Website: apple
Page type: billing-address
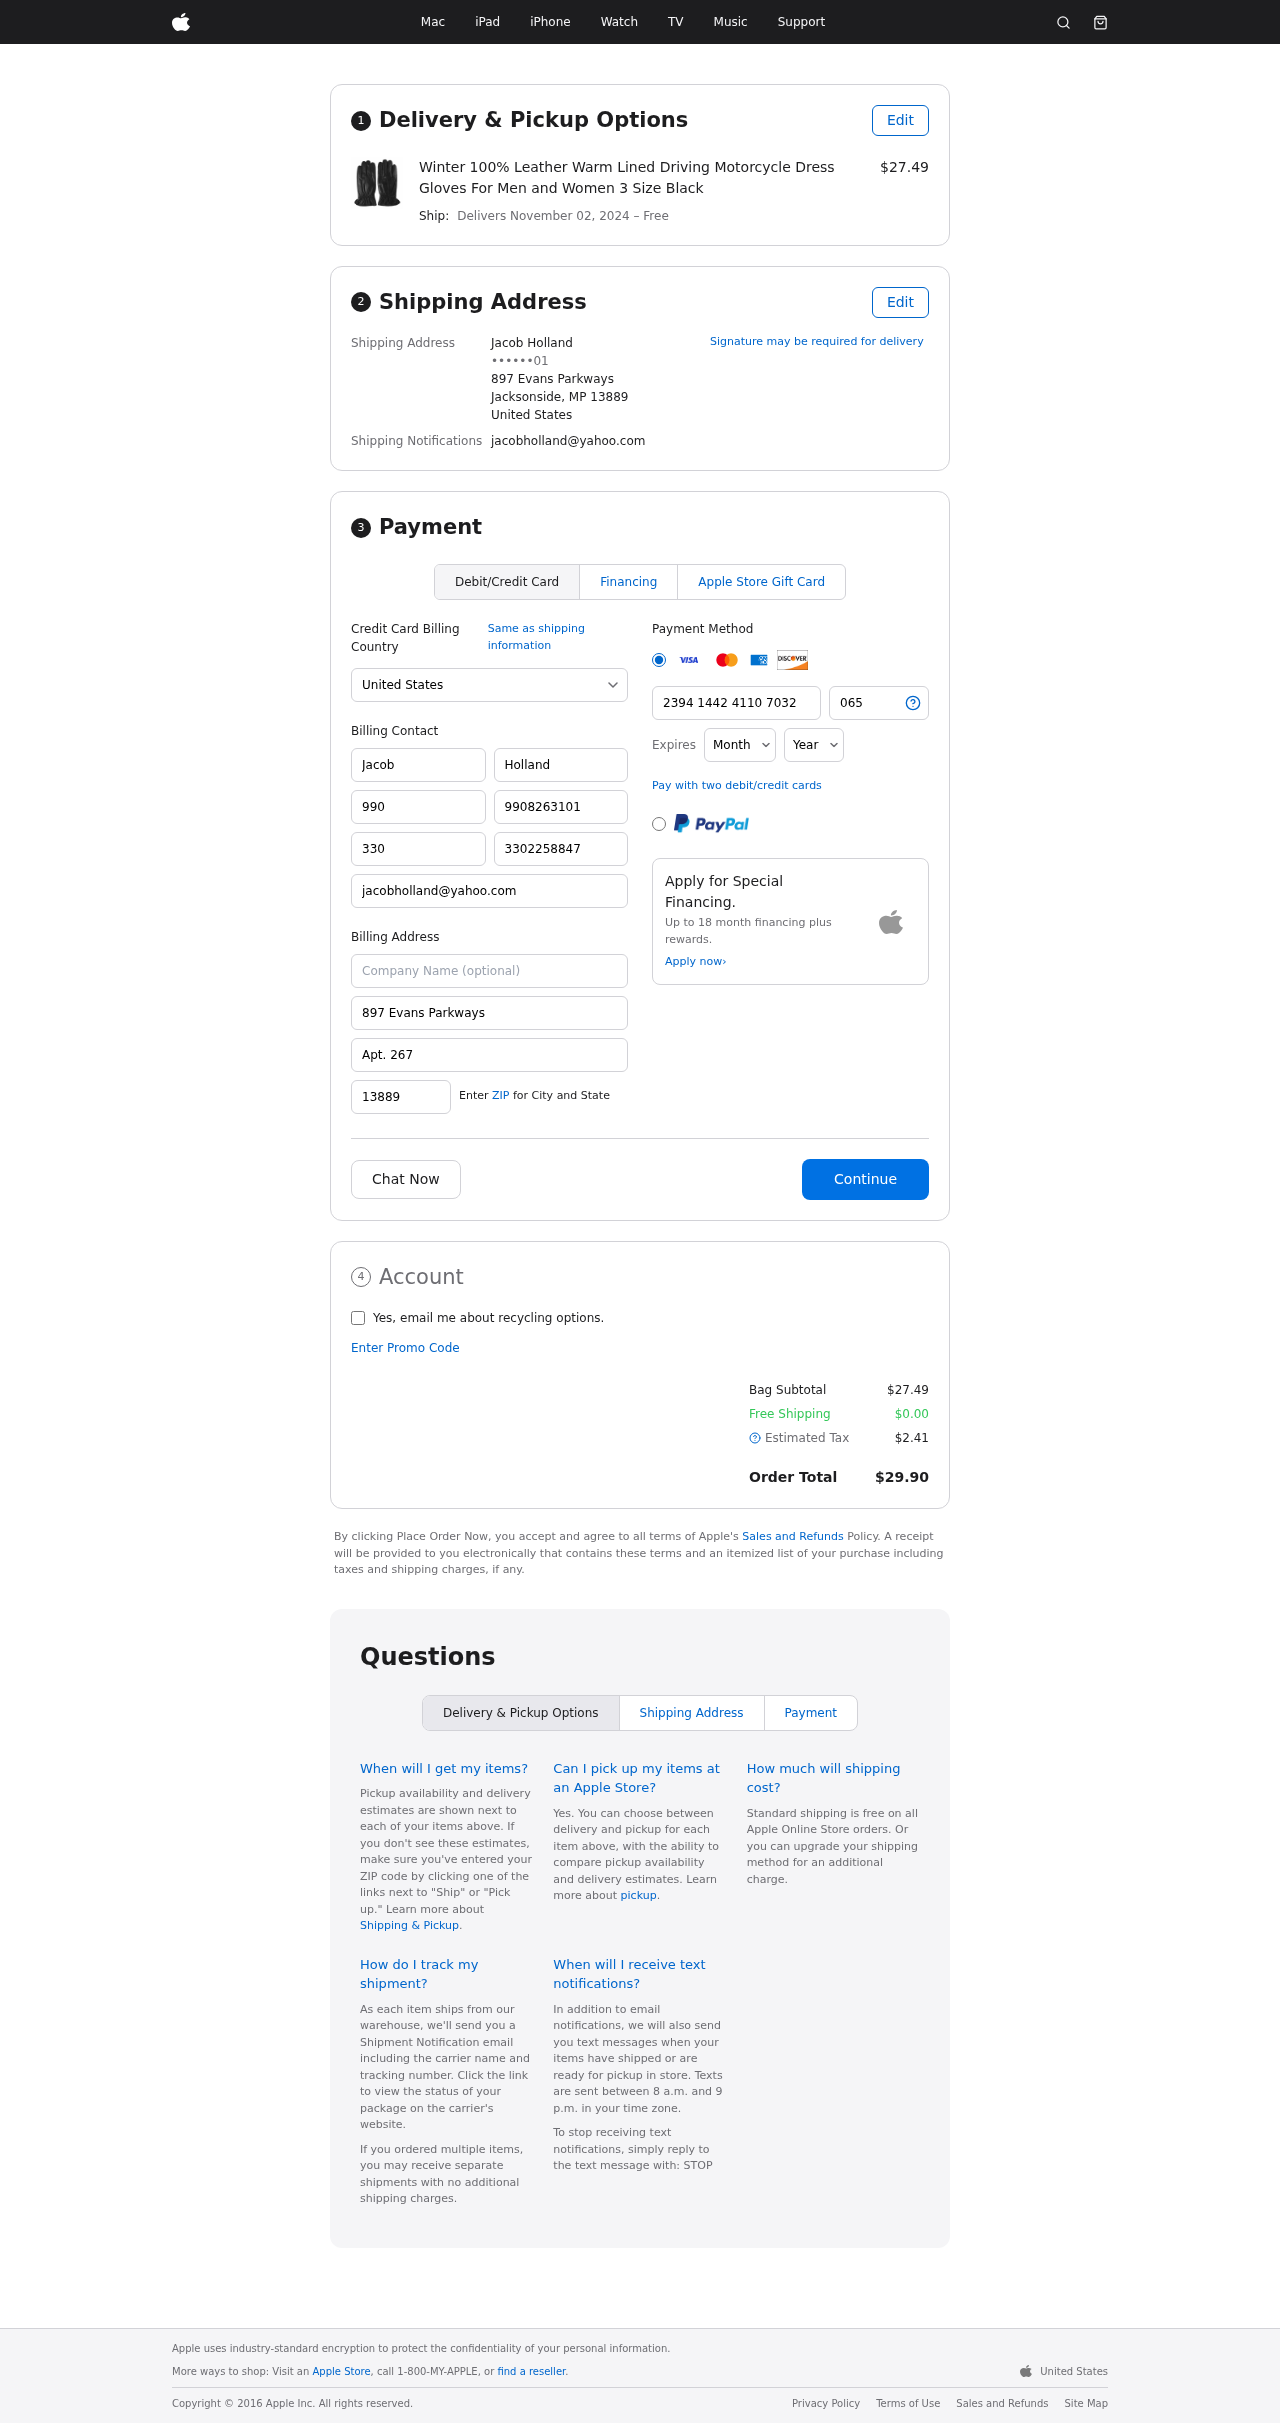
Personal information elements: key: PII_CARD_CVV
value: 065
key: PII_CARD_EXPIRY_MONTH
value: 12
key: PII_CARD_EXPIRY_YEAR
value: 27
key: PII_CARD_NUMBER
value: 2394 1442 4110 7032
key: PII_CITY_STATE_ZIP
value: Jacksonside, MP 13889
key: PII_COUNTRY
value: United States
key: PII_EMAIL
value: jacobholland@yahoo.com
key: PII_FULLNAME
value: Jacob Holland
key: PII_STREET
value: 897 Evans Parkways
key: PII_PHONE_MASKED
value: ••••••01
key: PII_BILLING_FIRSTNAME
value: Jacob
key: PII_BILLING_LASTNAME
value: Holland
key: PII_BILLING_PHONE_AREA
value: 990
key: PII_BILLING_PHONE
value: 9908263101
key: PII_BILLING_PHONE_ALT_AREA
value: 330
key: PII_BILLING_PHONE_ALT
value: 3302258847
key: PII_BILLING_EMAIL
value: jacobholland@yahoo.com
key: PII_BILLING_STREET
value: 897 Evans Parkways
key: PII_BILLING_STREET2
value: Apt. 267
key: PII_BILLING_POSTCODE
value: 13889
Product elements: key: PRODUCT1_NAME
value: Winter 100% Leather Warm Lined Driving Motorcycle Dress Gloves For Men and Women 3 Size Black
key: PRODUCT1_PRICE
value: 27.49
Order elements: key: ORDER_DELIVERY_DATE
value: November 02, 2024
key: ORDER_SUBTOTAL
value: $27.49
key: ORDER_SHIPPING_COST
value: $0.00
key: ORDER_TAX
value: $2.41
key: ORDER_TOTAL
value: $29.90